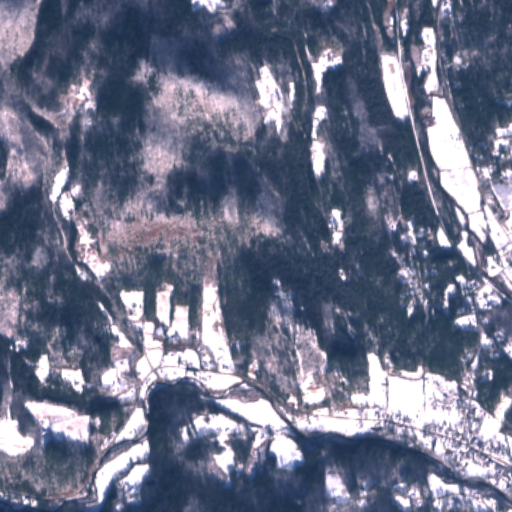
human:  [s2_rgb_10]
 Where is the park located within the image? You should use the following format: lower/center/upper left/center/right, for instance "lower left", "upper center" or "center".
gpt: The park is located in the lower right of the image.
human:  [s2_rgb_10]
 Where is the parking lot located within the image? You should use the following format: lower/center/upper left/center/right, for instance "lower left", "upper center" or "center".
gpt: The parking lot is located in the lower right of the image.
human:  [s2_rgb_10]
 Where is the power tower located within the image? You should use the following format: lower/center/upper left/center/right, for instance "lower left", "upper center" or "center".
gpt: The power tower is located in the center right of the image.
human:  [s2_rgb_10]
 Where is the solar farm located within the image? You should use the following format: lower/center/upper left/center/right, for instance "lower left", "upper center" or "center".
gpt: The solar farm is located in the upper right of the image.
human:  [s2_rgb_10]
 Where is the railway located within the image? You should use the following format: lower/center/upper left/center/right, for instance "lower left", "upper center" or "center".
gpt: The railway is located in the right of the image.
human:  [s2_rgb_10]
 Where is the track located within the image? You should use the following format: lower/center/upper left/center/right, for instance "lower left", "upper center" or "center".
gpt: There is no track in the image.